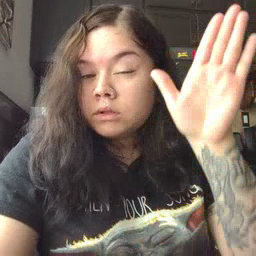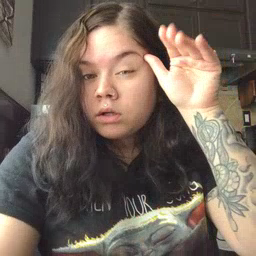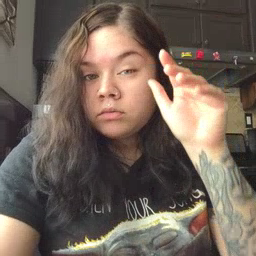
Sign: donkey